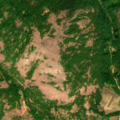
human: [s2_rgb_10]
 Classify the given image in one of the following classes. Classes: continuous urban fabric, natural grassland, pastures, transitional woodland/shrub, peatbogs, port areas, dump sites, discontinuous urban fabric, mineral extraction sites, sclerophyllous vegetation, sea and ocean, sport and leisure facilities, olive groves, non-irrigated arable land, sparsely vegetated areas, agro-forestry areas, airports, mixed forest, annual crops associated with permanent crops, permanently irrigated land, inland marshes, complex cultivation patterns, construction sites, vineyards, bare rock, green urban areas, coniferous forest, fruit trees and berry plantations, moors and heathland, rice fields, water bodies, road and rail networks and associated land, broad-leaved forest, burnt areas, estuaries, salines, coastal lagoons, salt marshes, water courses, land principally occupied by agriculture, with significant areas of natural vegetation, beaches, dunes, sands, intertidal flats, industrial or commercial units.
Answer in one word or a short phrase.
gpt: broad-leaved forest, natural grassland, transitional woodland/shrub